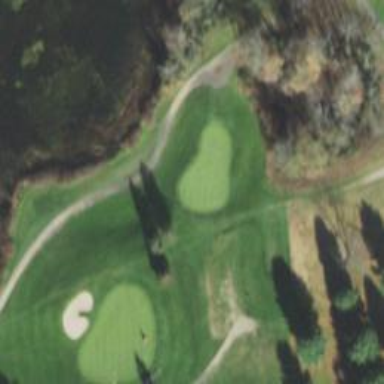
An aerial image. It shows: Golf hole.